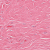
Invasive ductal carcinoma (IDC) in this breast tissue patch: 0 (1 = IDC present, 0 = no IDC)